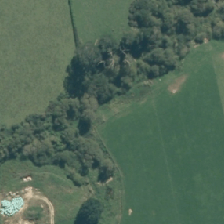
Land cover: deciduous_hardwood